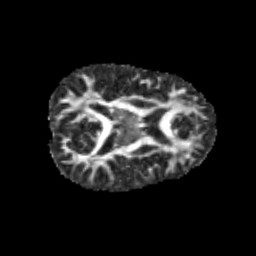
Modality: FA
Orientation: axial
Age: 12
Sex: male
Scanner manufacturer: siemens
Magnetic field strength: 3 T
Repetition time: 3.8 s
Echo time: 0.07 s